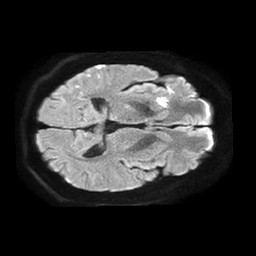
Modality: TRACE
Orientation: axial
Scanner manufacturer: philips
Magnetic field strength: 1.5 T
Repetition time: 4.6 s
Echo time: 0.08517 s